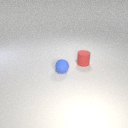
small blue rubber sphere to the left of small red rubber cylinder